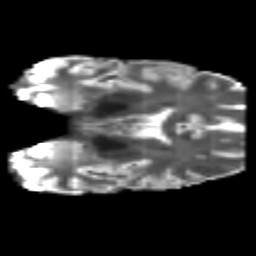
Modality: T2w
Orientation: coronal
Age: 35
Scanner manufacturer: philips
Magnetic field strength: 3 T
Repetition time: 8.611 s
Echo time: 0.1268 s